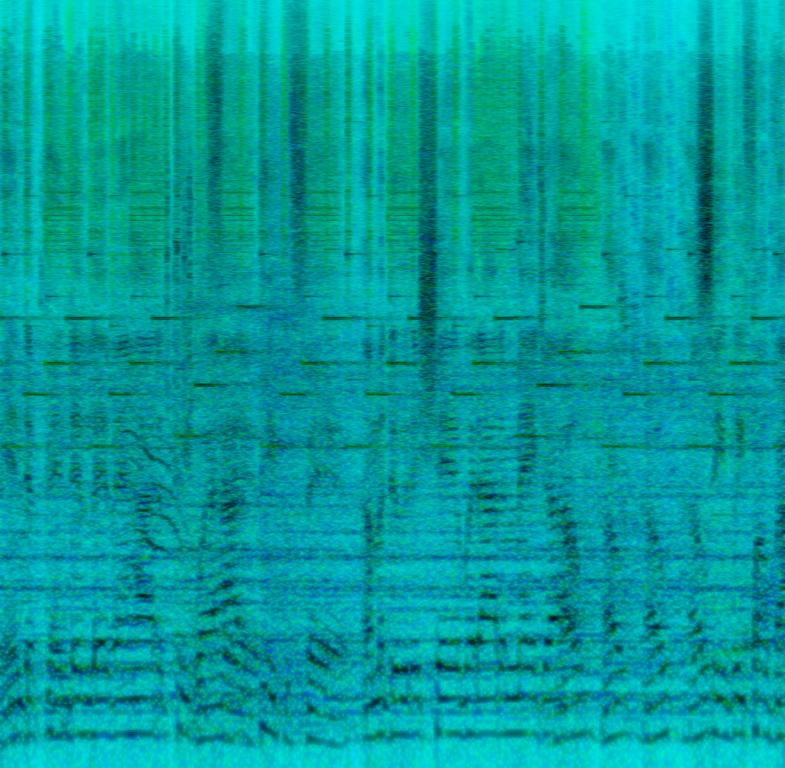
This is a hip-hop music piece. There is a male vocal rapping at the forefront while there are repetitions and ad-libs that can be heard in the background. An eerie sounding melodic pad is playing the melody. There is a strong bass. The rhythmic background is composed of a hip-hop electronic drum beat. The atmosphere is unnerving. This piece could be playing in a scene where criminal activities are occurring in a crime/noir movie taking place in a big city.